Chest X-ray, PA view. Patient: 21 years old, sex M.
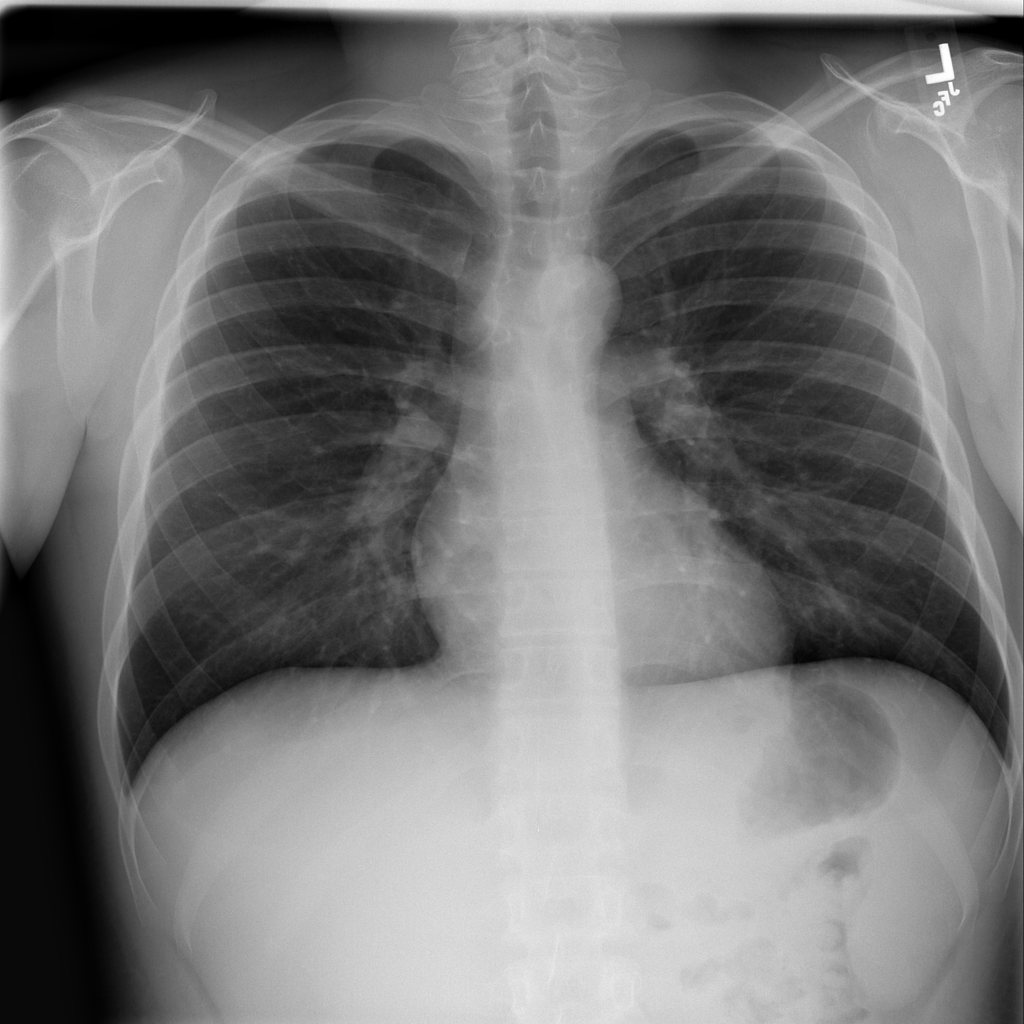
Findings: No Finding